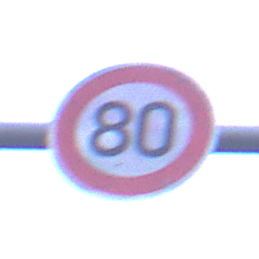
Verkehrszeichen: Geschwindigkeit80
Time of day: SunriseSunset
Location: Outdoor (Urban)
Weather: Overcast
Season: NotSpecified
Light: Natural